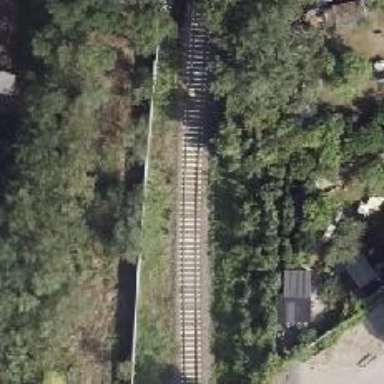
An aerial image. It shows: Railway milestone.